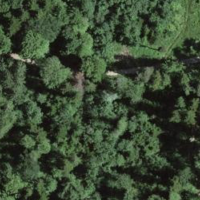
EUNIS habitat code: 41
Species observed at this site:
Campanula trachelium